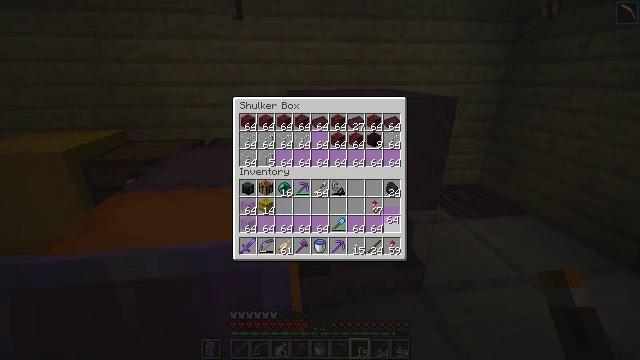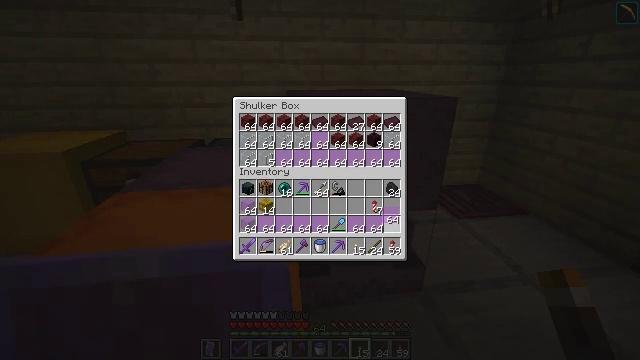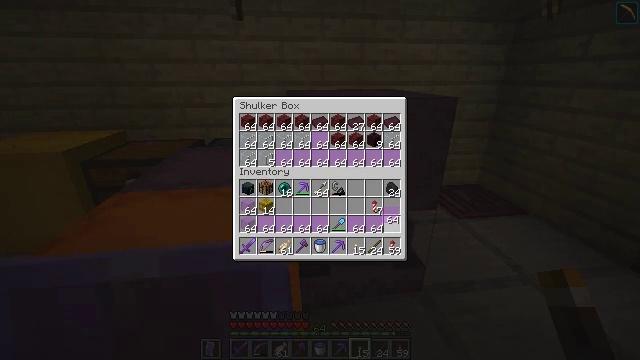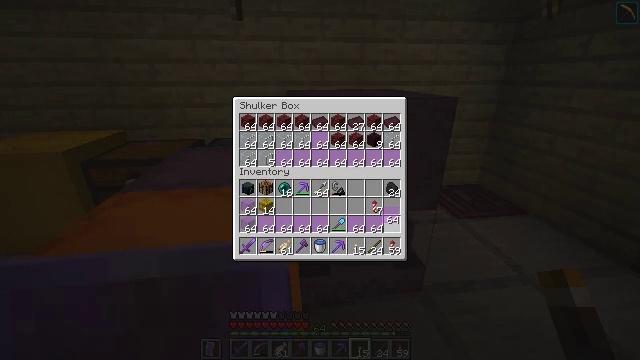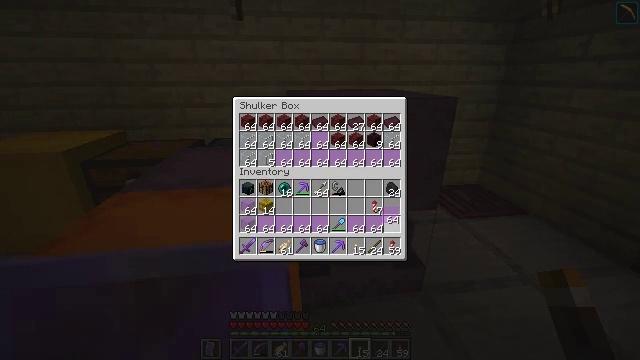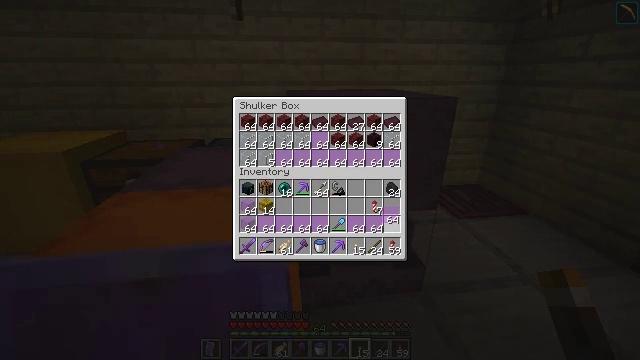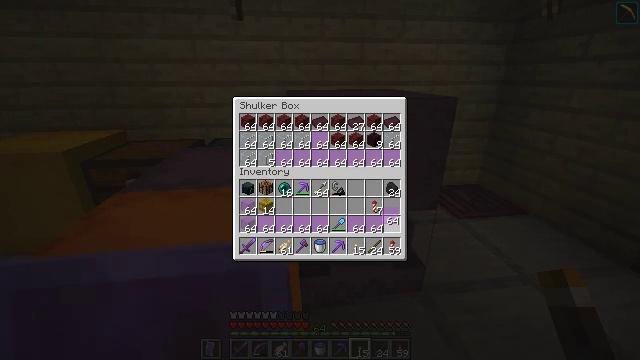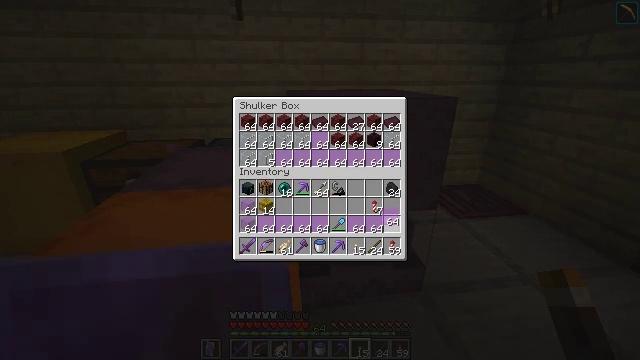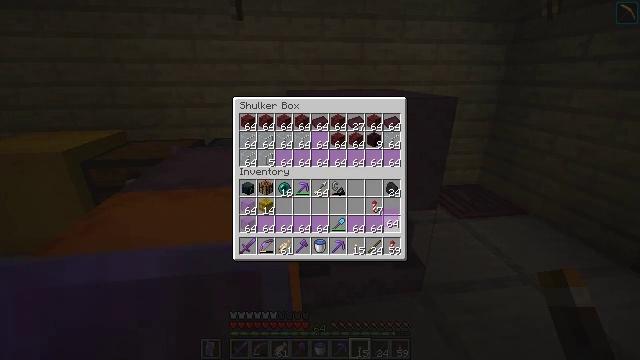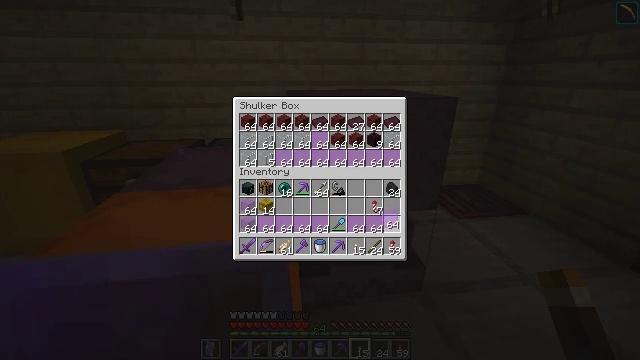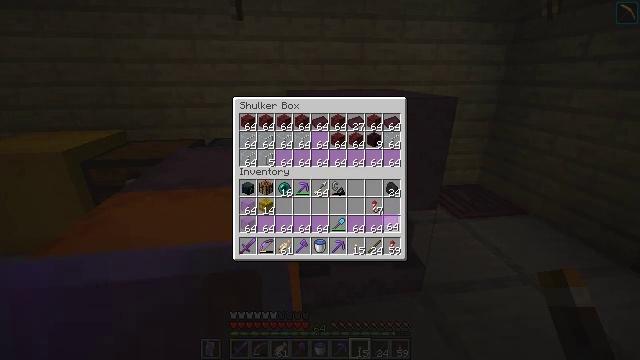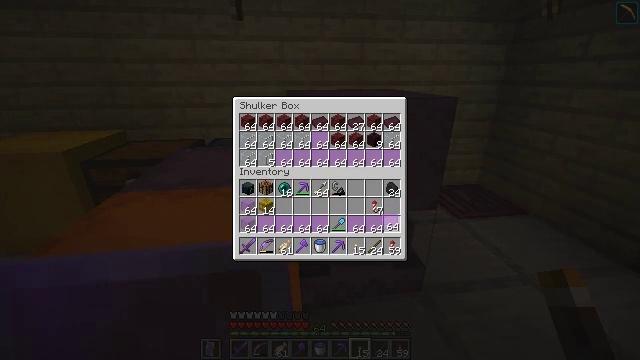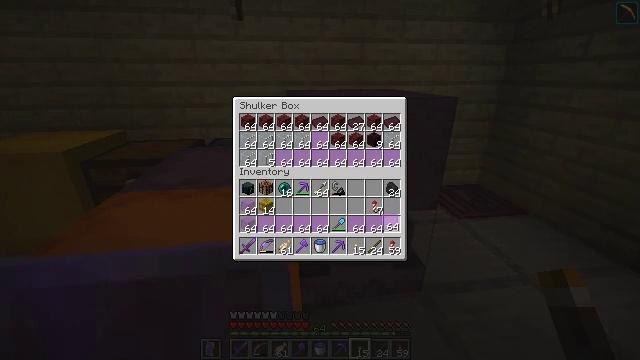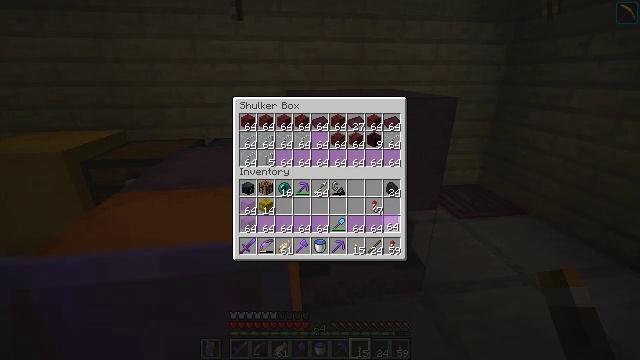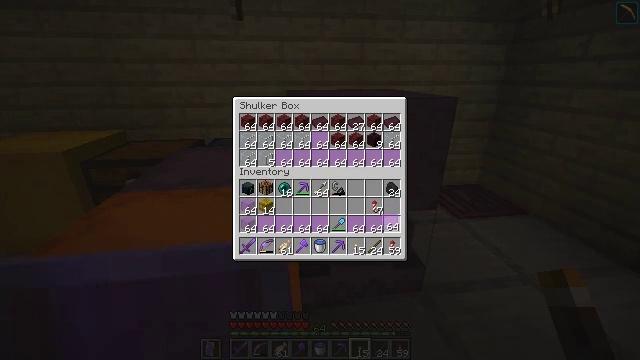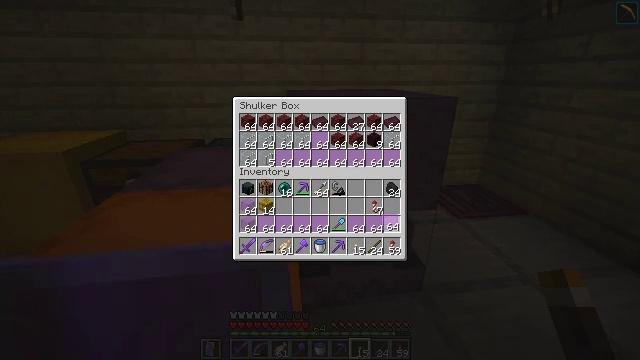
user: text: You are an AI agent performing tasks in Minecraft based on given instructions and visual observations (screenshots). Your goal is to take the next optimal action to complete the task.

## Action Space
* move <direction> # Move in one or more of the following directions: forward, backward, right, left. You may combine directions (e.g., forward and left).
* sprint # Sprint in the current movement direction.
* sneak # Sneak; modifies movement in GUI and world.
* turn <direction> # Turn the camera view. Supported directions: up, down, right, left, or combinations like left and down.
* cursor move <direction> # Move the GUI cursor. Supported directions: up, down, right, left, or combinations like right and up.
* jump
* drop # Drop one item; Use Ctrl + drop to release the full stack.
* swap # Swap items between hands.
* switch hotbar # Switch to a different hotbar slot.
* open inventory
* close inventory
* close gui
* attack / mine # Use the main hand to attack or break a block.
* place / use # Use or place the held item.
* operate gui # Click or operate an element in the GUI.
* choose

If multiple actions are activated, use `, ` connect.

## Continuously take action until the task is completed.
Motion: motion action
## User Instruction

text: Craft a magenta stained glass pane.
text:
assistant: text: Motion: no_op
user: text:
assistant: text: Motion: no_op
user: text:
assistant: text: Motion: no_op
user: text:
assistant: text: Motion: no_op
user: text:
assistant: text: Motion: no_op
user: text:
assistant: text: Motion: no_op
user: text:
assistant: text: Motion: no_op
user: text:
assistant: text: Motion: no_op
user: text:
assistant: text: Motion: no_op
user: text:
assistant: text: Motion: no_op
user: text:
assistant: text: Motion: no_op
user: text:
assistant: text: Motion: no_op
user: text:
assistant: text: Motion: operate gui
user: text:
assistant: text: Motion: operate gui
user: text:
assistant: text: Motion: operate gui
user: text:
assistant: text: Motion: no_op
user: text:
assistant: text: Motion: no_op
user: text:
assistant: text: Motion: no_op
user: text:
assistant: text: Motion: no_op
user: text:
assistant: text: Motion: no_op
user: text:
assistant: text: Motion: no_op
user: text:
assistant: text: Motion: no_op
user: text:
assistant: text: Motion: no_op
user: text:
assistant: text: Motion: close gui
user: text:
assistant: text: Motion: no_op
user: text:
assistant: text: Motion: no_op
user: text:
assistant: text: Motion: no_op
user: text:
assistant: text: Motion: no_op
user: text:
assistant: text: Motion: no_op
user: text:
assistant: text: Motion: turn left